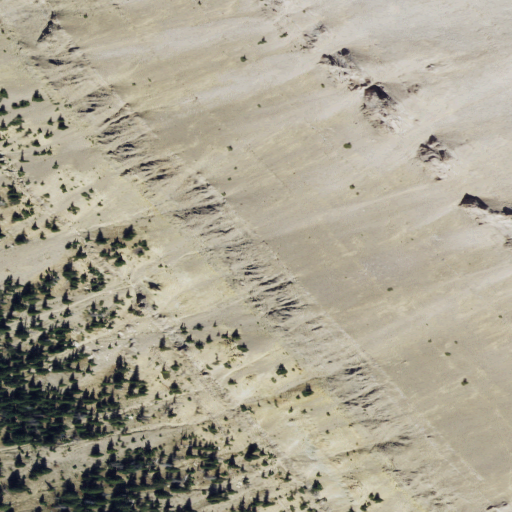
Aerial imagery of ridge(s) in Montana named No Man Ridge containing grassland, shrub, evergreen forest, and barren land